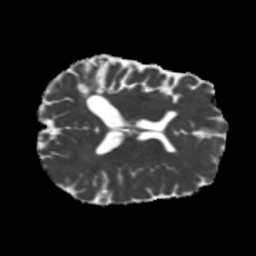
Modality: MD
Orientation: axial
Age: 42
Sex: male
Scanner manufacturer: siemens
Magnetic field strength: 3 T
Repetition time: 5.25 s
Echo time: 0.08 s